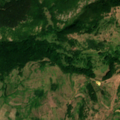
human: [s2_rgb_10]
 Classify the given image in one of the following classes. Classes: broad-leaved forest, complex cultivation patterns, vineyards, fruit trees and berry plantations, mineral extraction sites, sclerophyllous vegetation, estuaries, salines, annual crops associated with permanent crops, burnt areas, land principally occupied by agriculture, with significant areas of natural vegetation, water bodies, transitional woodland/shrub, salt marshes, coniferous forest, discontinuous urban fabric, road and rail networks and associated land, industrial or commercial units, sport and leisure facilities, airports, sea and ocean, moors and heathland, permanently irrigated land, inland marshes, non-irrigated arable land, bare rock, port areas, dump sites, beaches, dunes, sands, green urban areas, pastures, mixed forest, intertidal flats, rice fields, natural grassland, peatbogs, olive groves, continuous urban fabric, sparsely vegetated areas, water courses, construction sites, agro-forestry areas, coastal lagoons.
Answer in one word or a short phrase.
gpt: complex cultivation patterns, land principally occupied by agriculture, with significant areas of natural vegetation, transitional woodland/shrub